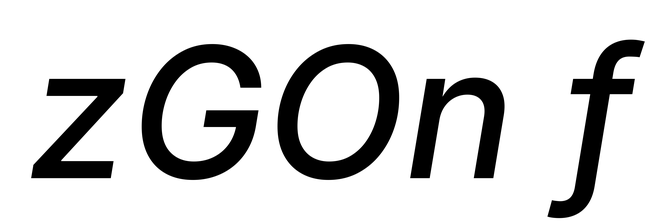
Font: Inter-Italic_Medium_Italic